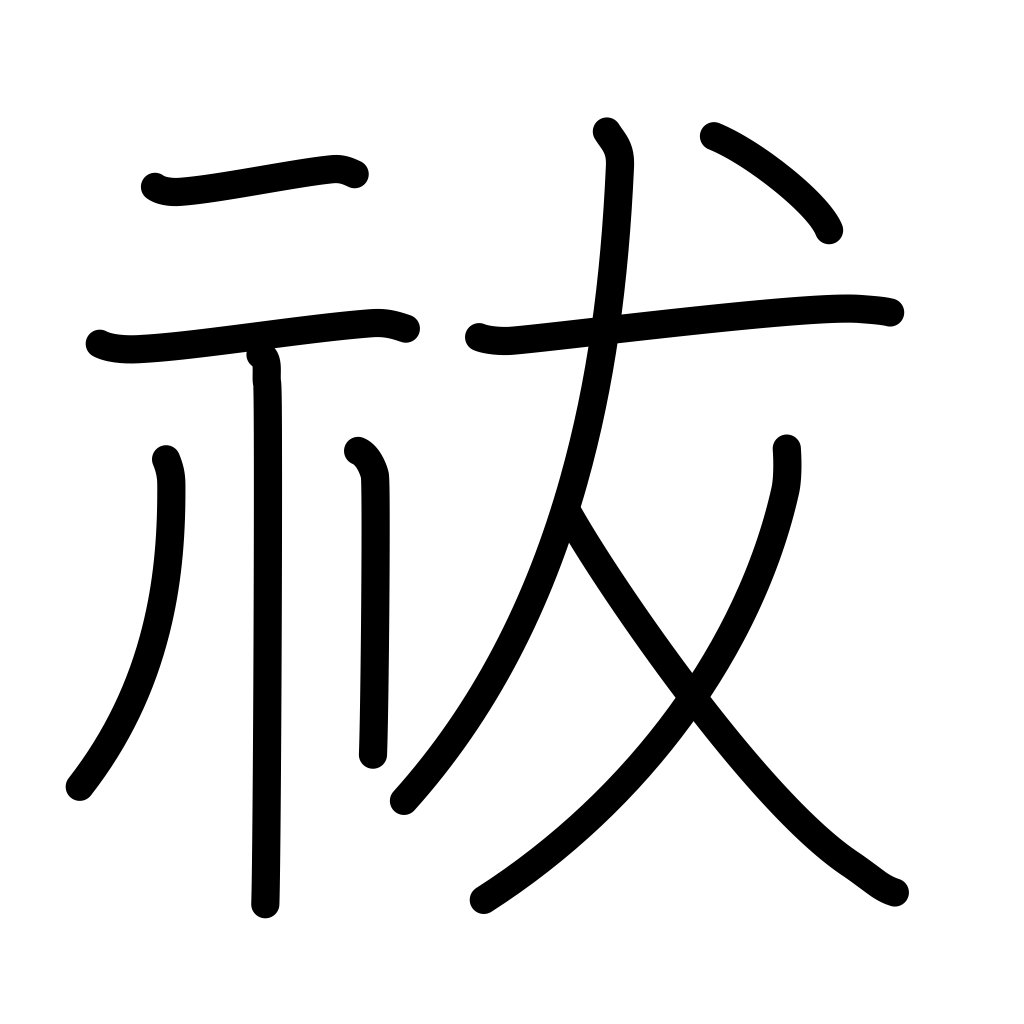
Meaning: exorcise